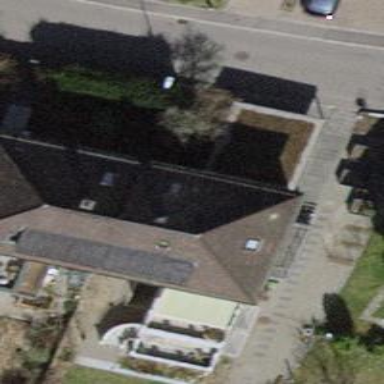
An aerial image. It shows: Building with tiled roof.